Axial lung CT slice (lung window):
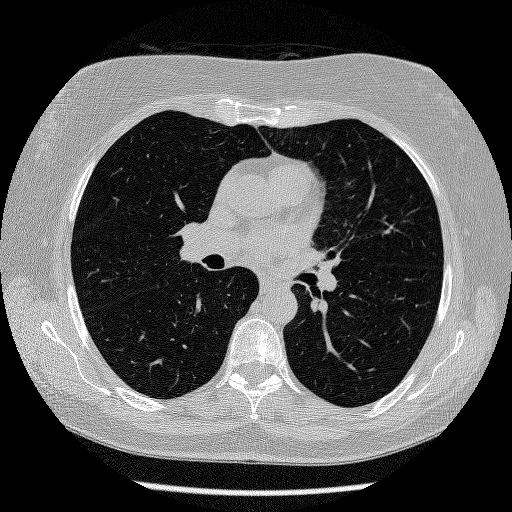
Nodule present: no